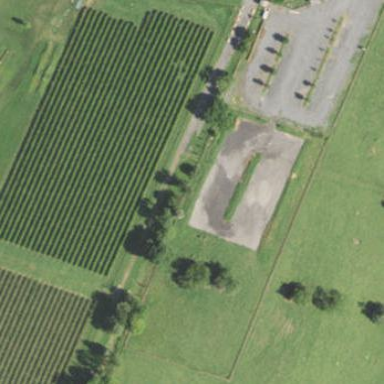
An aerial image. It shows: Vineyard where grapes are grown.